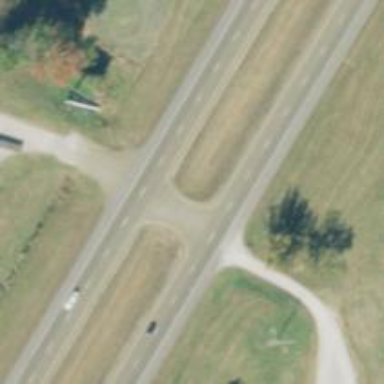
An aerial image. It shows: Trunk link highway.